Question: I'm trying to make a border around the (not sure if it's a shadow or not) of a UIButton
Adding an example of how I want it to look like, Tried a "glow" tutorial (<URL> with no real success
The button is created from StoryBoard
Something similar enough to the example will suffice

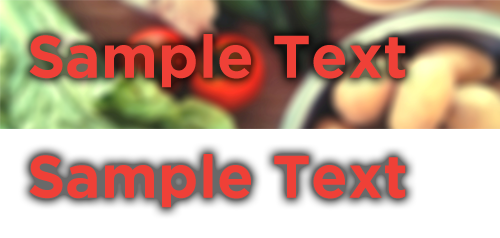
Answer: If you're using a standard 'UIButton' with just text, thus without an image, the following snippet should do what you're trying to achieve.
Make sure 'myButton' references to your button and you've imported 'QuartzCore'.
'''
[[[myButton titleLabel] layer] setShadowOpacity:0.5f];
[[[myButton titleLabel] layer] setShadowOffset:CGSizeZero];
[[[myButton titleLabel] layer] setShadowColor:[[UIColor blackColor] CGColor]];
'''